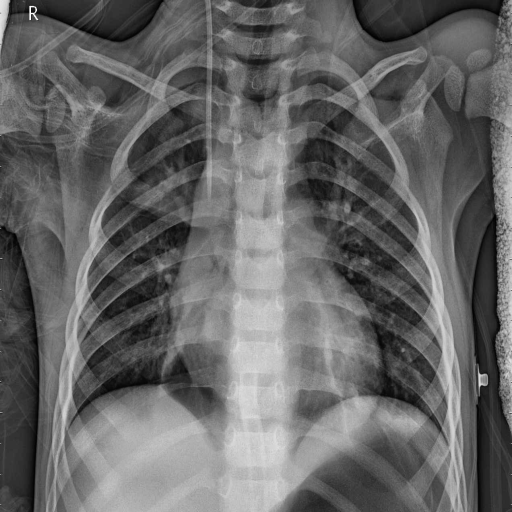
Finding: PNEUMONIA